Field crop: maize
Growth stage: 2
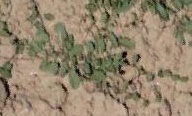
Species: convolvulus